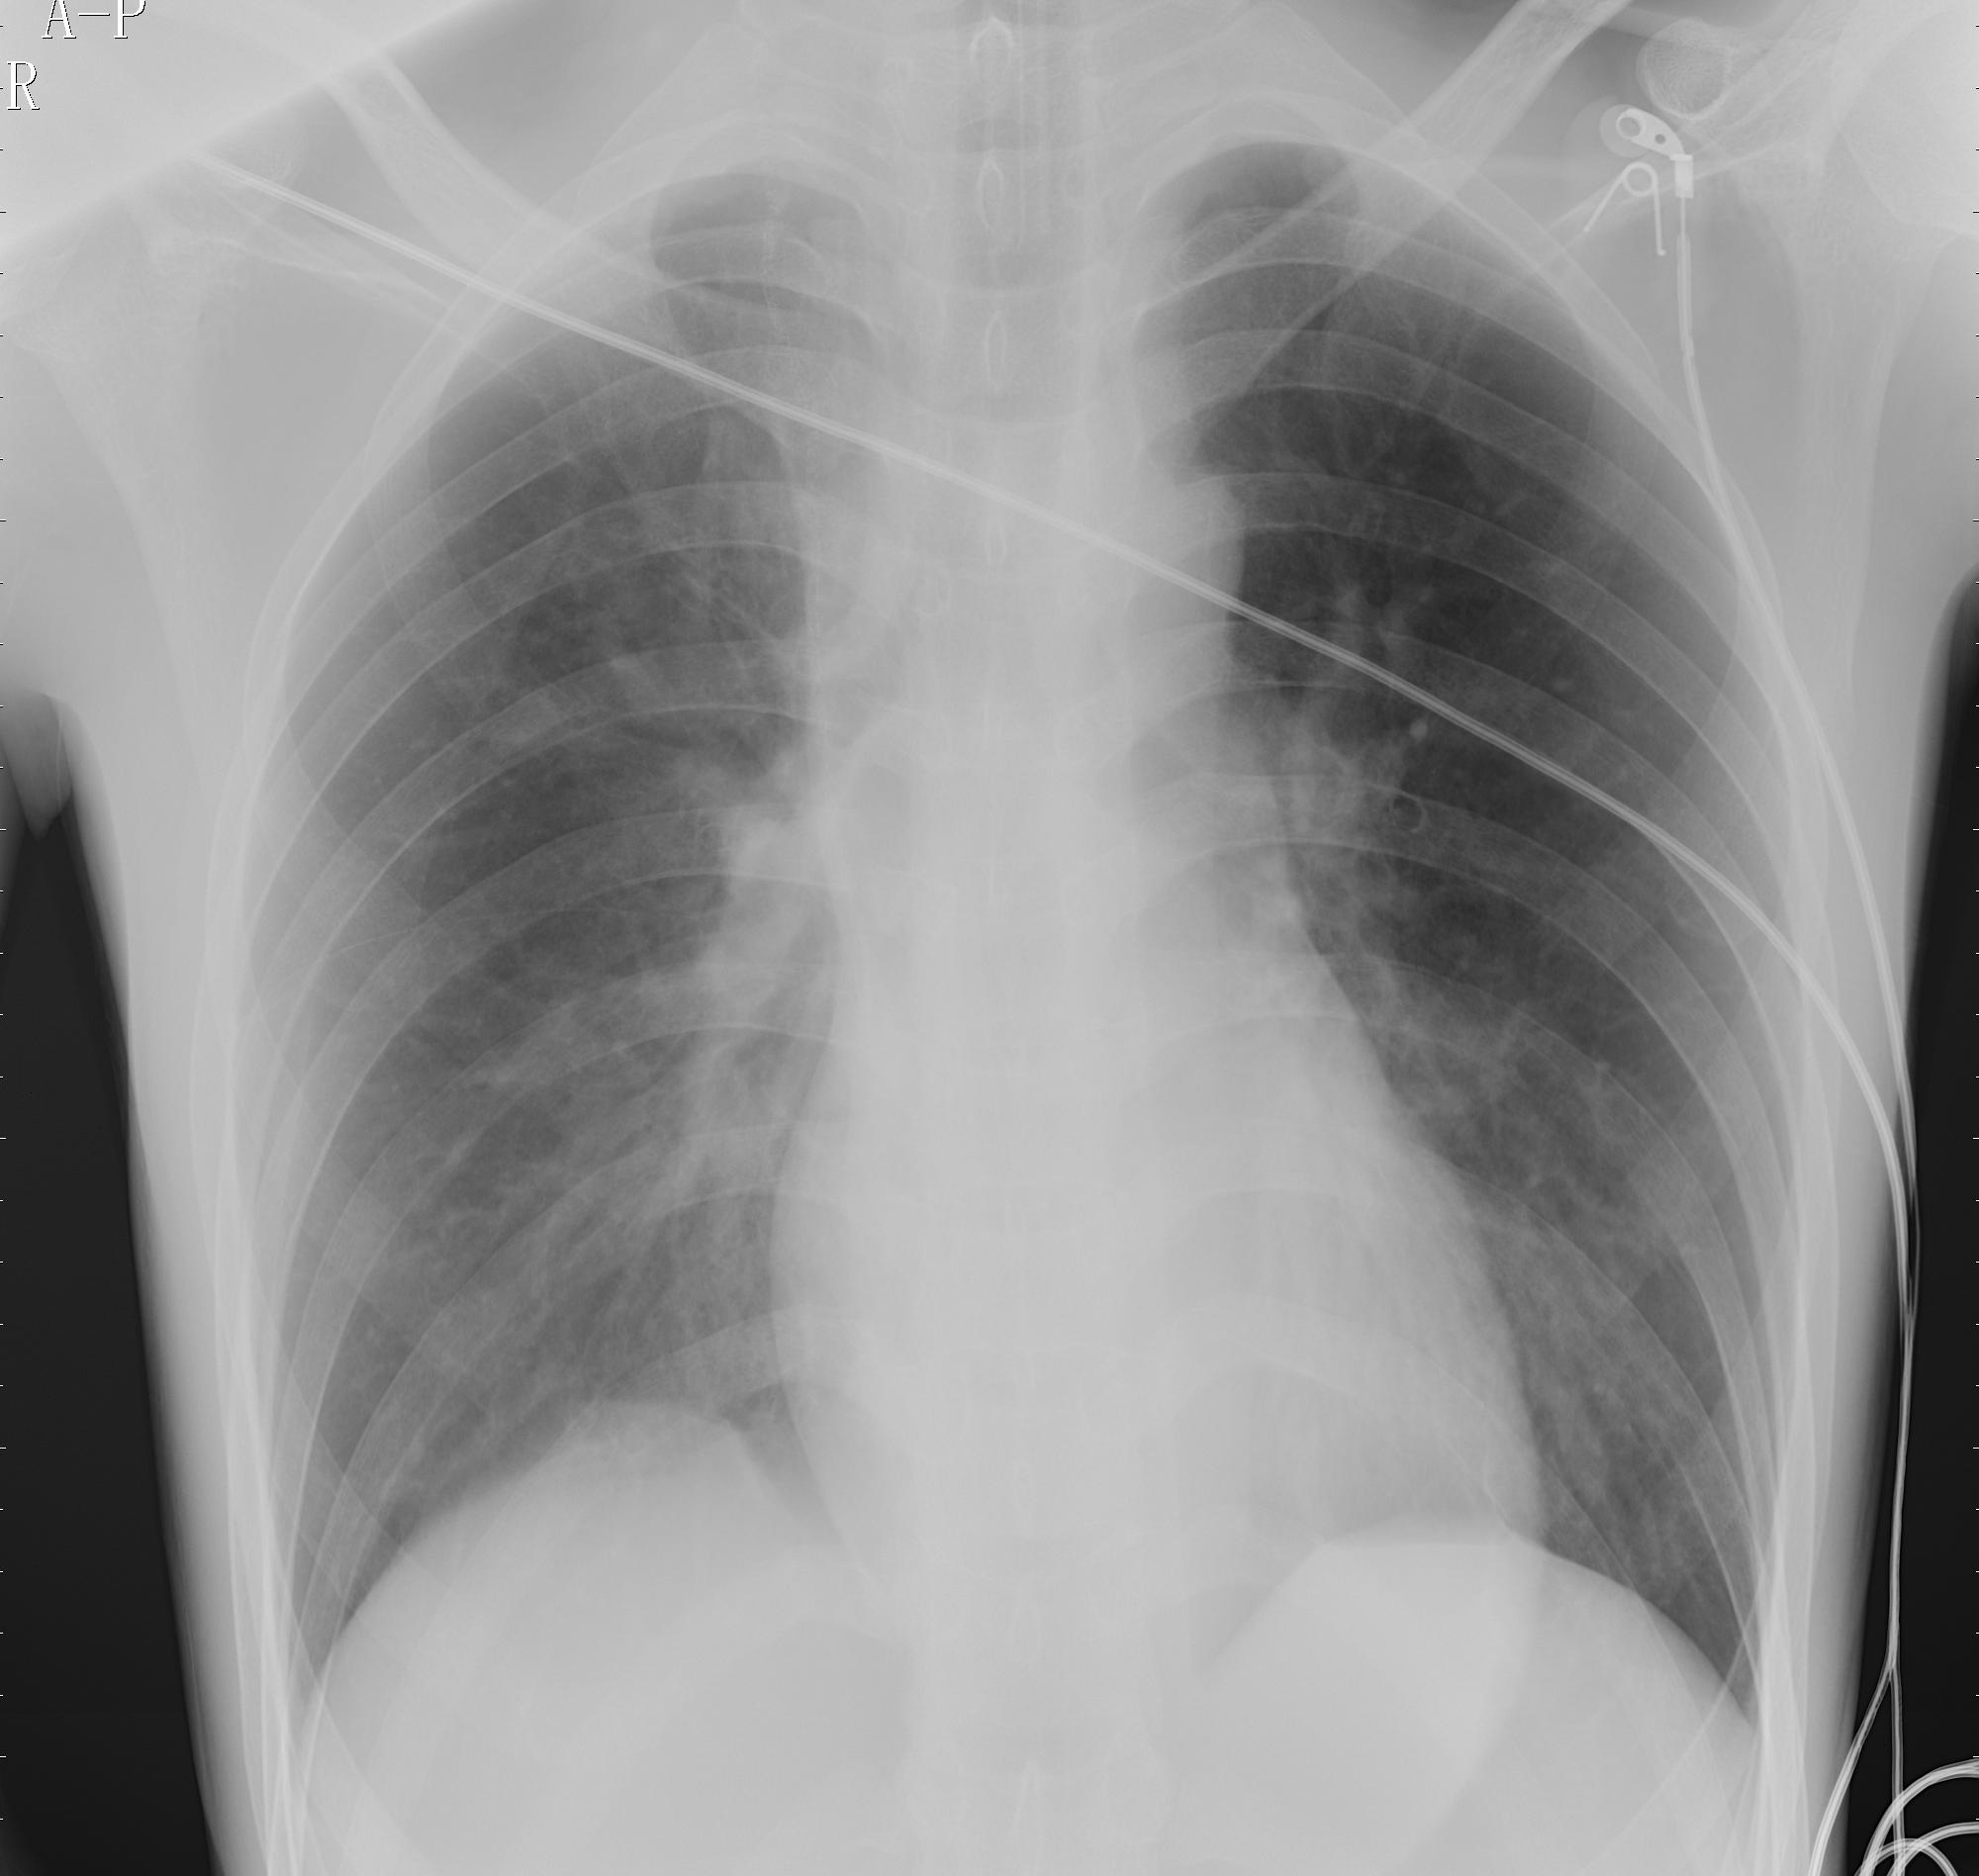
Diagnosis: PNEUMONIA